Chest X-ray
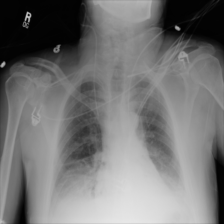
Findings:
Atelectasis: negative
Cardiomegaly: negative
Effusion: positive
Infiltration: positive
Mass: negative
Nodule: negative
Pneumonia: negative
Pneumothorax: negative
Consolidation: negative
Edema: negative
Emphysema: negative
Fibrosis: negative
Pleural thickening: negative
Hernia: negative